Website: home-depot
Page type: order-tracking
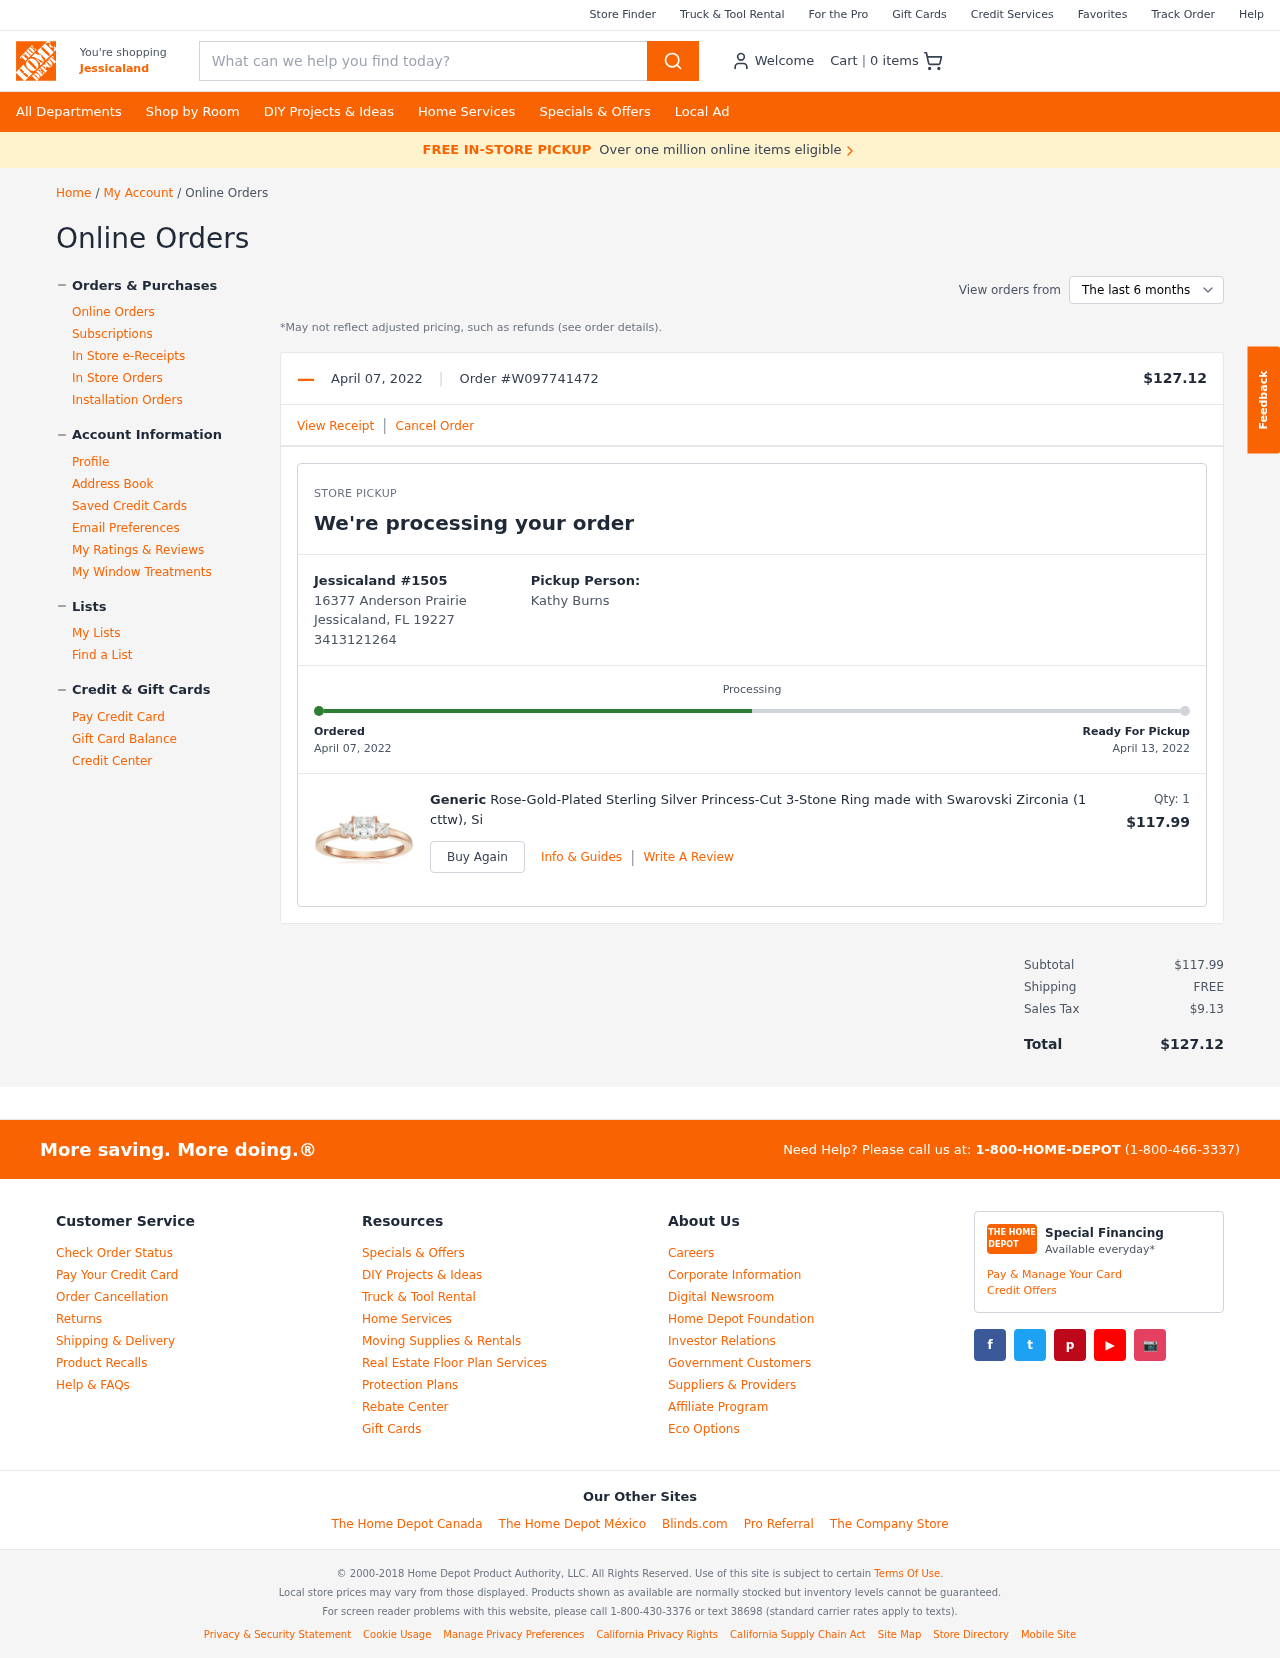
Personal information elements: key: PII_CITY
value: Jessicaland
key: PII_FULLNAME
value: Kathy Burns
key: PII_LOCATION1_CITY
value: Jessicaland
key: PII_LOCATION1_STREET
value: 16377 Anderson Prairie
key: PII_LOCATION1_CITY_STATE_ZIP
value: Jessicaland, FL 19227
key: PII_PHONE
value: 3413121264
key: PII_PHONE_LINE
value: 1264
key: PII_PHONE_SUFFIX
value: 1264
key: PII_PHONE2
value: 3413121264
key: PII_PHONE3
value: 3413121264
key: PII_PHONE_NUMERIC
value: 3413121264
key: PII_PHONE_LINE_NUMERIC
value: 1264
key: PII_PHONE_SUFFIX_NUMERIC
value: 1264
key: PII_PHONE2_NUMERIC
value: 3413121264
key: PII_PHONE3_NUMERIC
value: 3413121264
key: PII_PHONE_DIGITS
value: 3413121264
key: PII_PHONE_LAST4
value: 1264
Product elements: key: PRODUCT1_BRAND
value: Generic
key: PRODUCT1_NAME
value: Rose-Gold-Plated Sterling Silver Princess-Cut 3-Stone Ring made with Swarovski Zirconia (1 cttw), Si
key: PRODUCT1_PRICE
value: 117.99
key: PRODUCT1_QUANTITY
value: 1
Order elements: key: ORDER_NUM_ITEMS
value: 0
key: ORDER_DATE
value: April 07, 2022
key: ORDER_ID
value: W097741472
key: ORDER_TOTAL
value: $127.12
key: ORDER_DATE2
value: April 07, 2022
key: ORDER_DELIVERY_DATE
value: April 13, 2022
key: ORDER_SUBTOTAL
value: $117.99
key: ORDER_SHIPPING_COST
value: FREE
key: ORDER_TAX
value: $9.13
Search elements: key: HEADER_SEARCH
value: What can we help you find today?